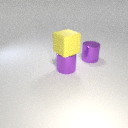
large purple metal cylinder below large yellow rubber cube